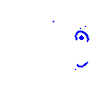
Particle: pion